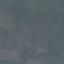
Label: HerbaceousVegetation